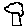
Label: tree